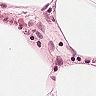
Metastatic tissue present: no